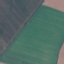
Land use / land cover: AnnualCrop